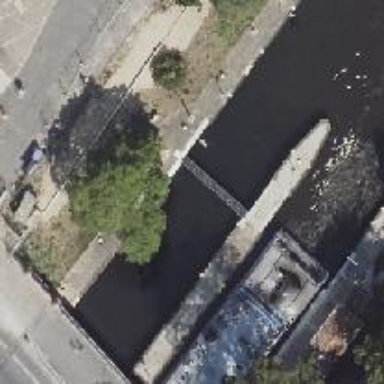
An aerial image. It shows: Lock gate along waterway.